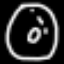
Label: donut